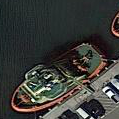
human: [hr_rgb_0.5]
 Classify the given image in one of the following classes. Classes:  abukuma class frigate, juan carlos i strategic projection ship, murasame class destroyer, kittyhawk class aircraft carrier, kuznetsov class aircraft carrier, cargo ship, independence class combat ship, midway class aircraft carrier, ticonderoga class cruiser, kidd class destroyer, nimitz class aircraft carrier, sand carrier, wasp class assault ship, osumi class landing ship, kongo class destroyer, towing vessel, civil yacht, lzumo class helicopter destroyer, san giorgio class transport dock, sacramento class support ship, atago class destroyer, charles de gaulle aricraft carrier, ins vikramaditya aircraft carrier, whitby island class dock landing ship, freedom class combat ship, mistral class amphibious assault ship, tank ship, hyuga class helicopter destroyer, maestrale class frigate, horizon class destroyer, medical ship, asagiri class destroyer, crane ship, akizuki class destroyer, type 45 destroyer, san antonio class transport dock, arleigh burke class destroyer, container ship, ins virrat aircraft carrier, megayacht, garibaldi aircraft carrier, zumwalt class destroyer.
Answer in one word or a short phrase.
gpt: Towing vessel